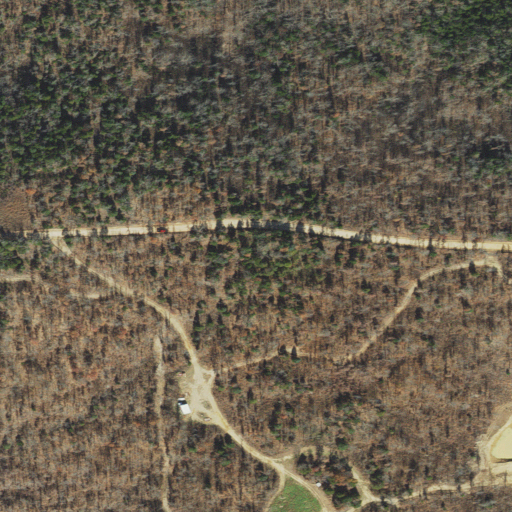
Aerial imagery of mountain in Arkansas named Britton Hill containing deciduous forest, mixed forest, open development, grassland, shrub, and medium intensity development